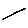
Label: line